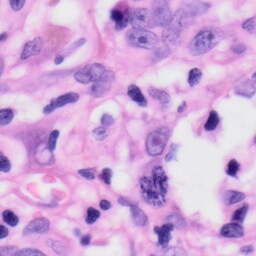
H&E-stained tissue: Skin